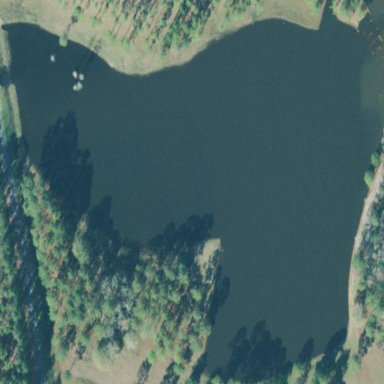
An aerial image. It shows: Reservoir of natural water.